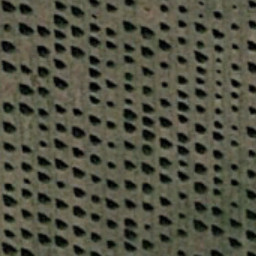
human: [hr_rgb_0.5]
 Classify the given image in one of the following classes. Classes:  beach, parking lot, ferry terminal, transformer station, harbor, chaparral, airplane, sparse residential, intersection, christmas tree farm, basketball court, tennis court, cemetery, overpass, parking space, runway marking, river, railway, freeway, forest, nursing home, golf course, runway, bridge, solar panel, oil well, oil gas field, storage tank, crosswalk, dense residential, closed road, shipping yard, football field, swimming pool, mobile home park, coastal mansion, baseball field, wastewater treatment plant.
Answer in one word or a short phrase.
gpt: christmas tree farm